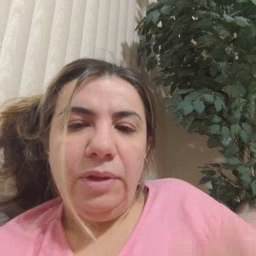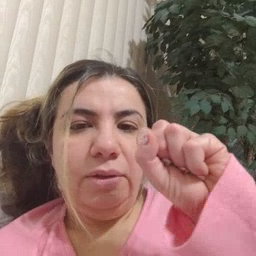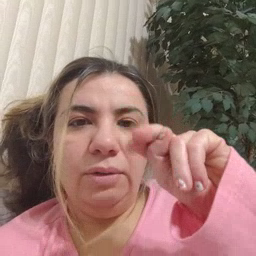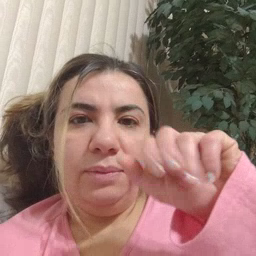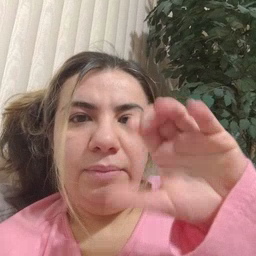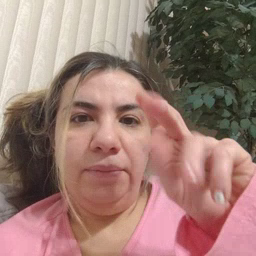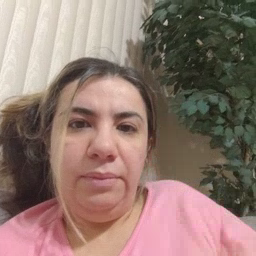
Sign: snack